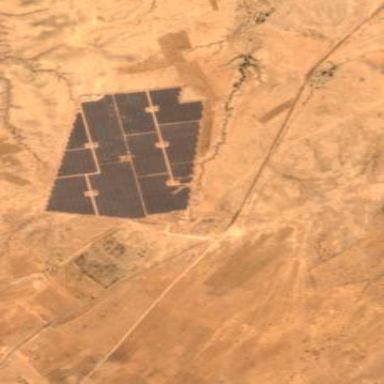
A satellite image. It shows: Wall surrounding solar power plant. The plant utilizes photovoltaic technology to generate electricity.